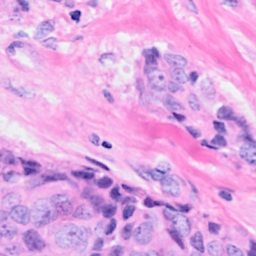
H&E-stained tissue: Breast